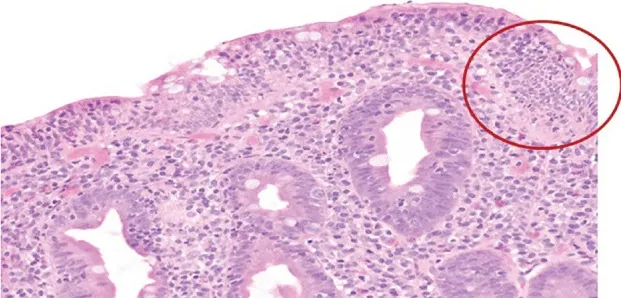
(B) H&E-stained slide (x10) of duodenal biopsy highlights the marked intraepithelial lymphocytosis (circled) without evidence of epithelial injury or neutrophils.
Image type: pathology (h&e)